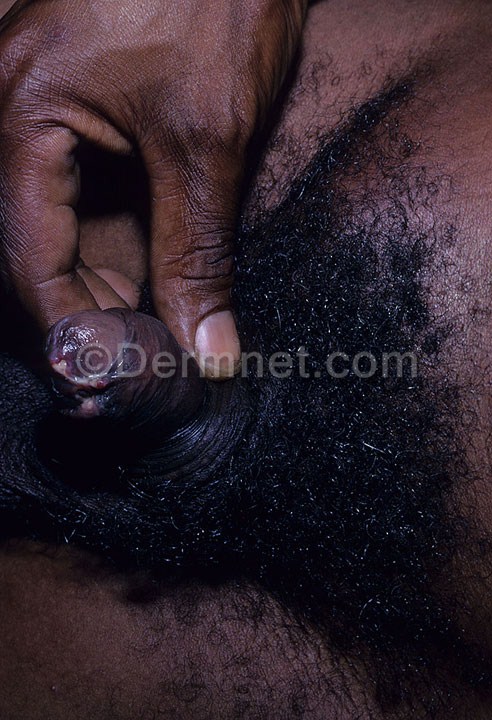
Disease: Herpes HPV and other STDs Photos